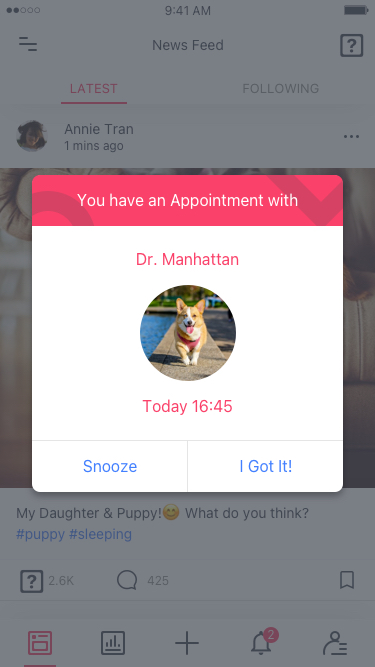
Text in this UI design:
You have an appointment with
Dr. Manhattan, Today 16:45
Appointment!
I Got It!